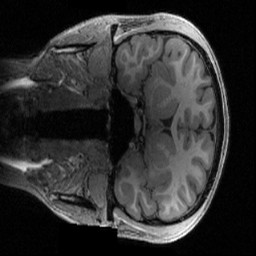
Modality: T1w
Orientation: coronal
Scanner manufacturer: siemens
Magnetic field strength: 3 T
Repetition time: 2.4 s
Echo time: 0.00222 s